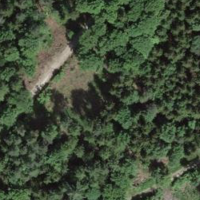
EUNIS habitat code: 44
Species observed at this site:
Corvus corone
Turdus philomelos
Lophophanes cristatus
Linaria cannabina
Emberiza citrinella
Troglodytes troglodytes
Dendrocopos major
Chloris chloris
Sturnus vulgaris
Turdus viscivorus
Fringilla coelebs
Regulus ignicapilla
Buteo buteo
Sylvia atricapilla
Columba palumbus
Turdus merula
Phylloscopus collybita
Parus major
Erithacus rubecula
Dryocopus martius
Certhia familiaris
Sitta europaea
Phoenicurus ochruros
Garrulus glandarius
Regulus regulus
Falco tinnunculus
Picus viridis
Motacilla alba
Periparus ater